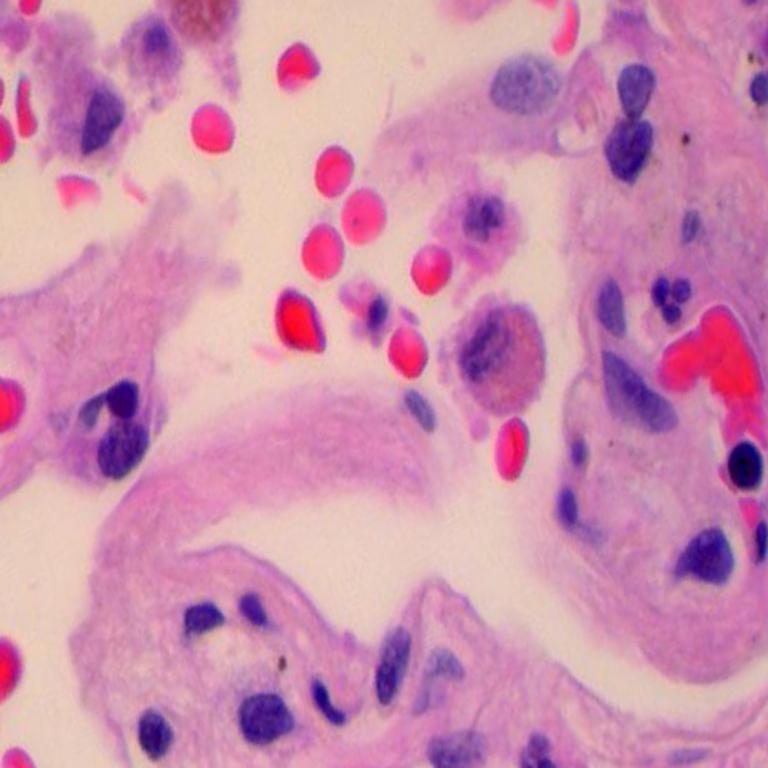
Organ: lung
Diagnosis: benign